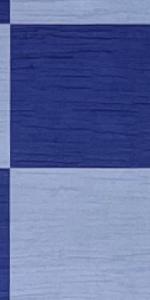
Label: Empty